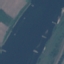
Label: River